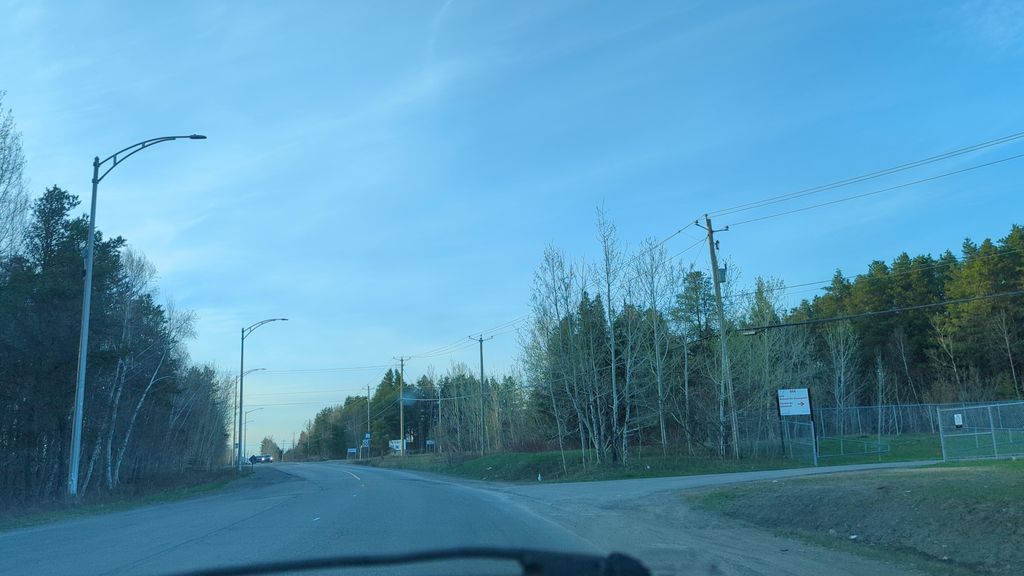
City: quebec_city